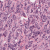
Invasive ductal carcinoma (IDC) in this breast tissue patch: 1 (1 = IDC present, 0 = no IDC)